Interaction volume radius: 5 \u00c5
Interaction volume height: 25 \u00c5
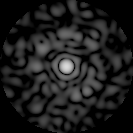
Disorder parameter: 0.8329